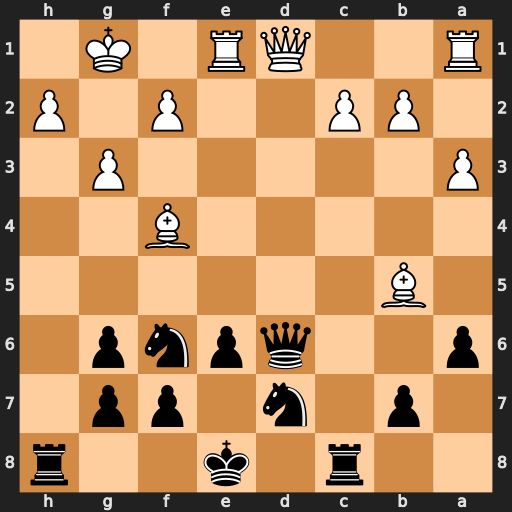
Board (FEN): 2r1k2r/1p1n1pp1/p2qpnp1/1B6/5B2/P5P1/1PP2P1P/R2QR1K1
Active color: b
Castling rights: k
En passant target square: -
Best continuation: Qxd1 Rexd1 axb5